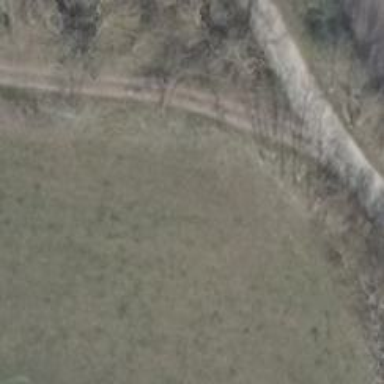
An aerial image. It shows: Sandy track road with grade3 tracktype.